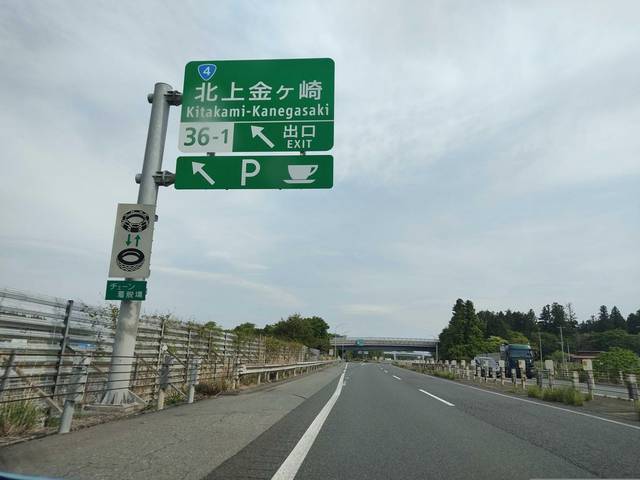
Region: Japan
Coordinates: 39.235, 141.08